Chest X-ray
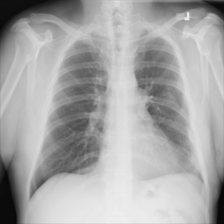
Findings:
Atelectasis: negative
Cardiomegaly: negative
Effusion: negative
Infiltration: negative
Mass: negative
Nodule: negative
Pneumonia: negative
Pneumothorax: negative
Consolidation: negative
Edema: negative
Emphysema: negative
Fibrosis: negative
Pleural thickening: negative
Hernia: negative